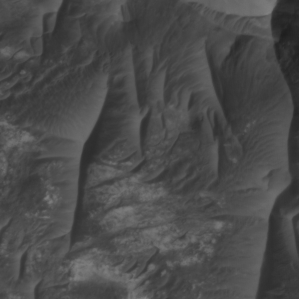
Label: non_frost